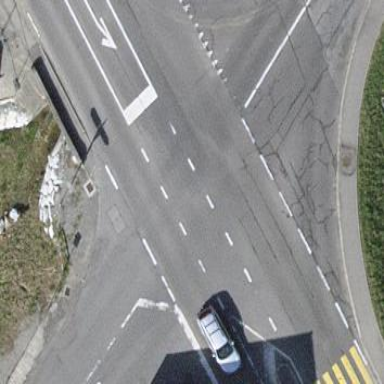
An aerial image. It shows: Secondary road leading to roundabout.